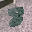
Label: 8